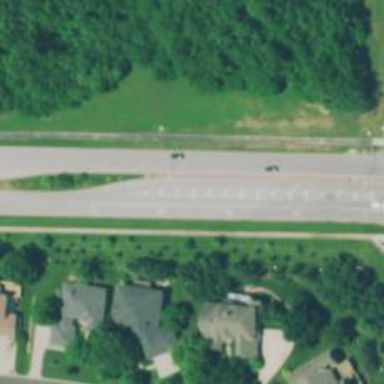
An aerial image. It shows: Road marking featuring gore chevron.